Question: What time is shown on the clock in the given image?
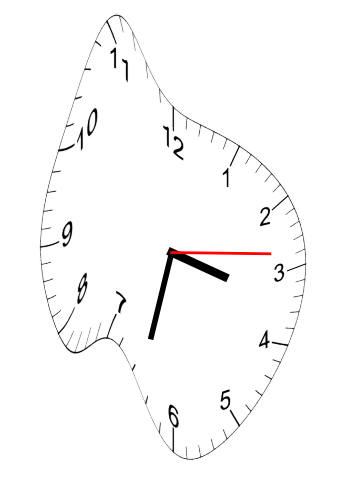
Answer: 03:32:14